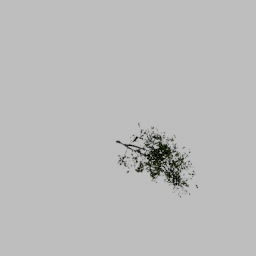
Label: nature